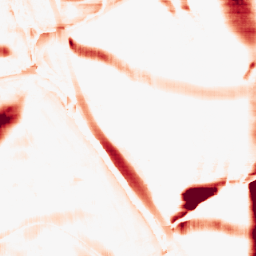
Category: morphological
Decomposition family: morphological_rect
Decomposition parameters: operation: opening
width: 50
height: 20
Upsampling method: sinc_blackman
Upsampling parameters: scale: 2
kernel_size: 4
Upsampling scale: 2